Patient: sex F, age 64
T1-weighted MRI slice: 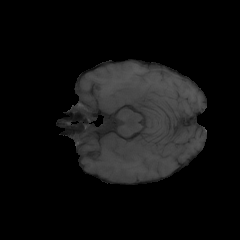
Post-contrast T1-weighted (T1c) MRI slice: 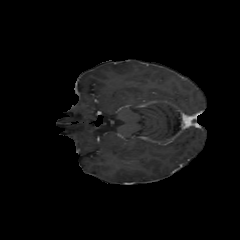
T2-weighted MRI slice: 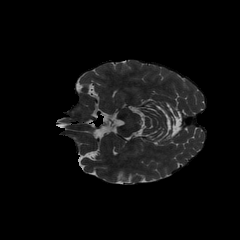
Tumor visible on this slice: no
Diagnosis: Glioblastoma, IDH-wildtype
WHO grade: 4